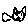
Label: cat